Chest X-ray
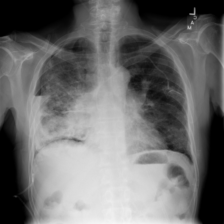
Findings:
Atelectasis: negative
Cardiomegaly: negative
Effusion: positive
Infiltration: positive
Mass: positive
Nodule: negative
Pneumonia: negative
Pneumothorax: negative
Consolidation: negative
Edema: positive
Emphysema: negative
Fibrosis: negative
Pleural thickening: negative
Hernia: negative